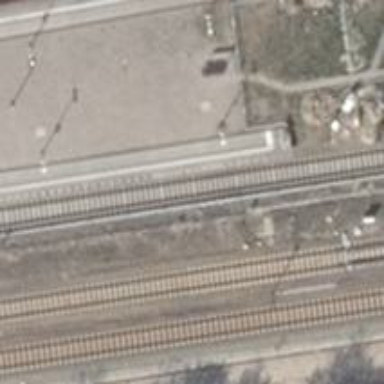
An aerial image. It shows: Light rail stop position on the railway.